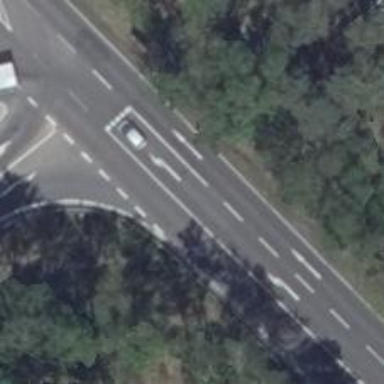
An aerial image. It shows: Asphalt road classified as primary highway.